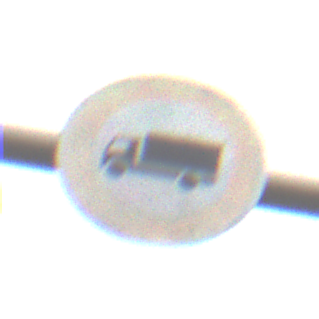
Verkehrszeichen: VerbotFuerKraftfahrzeugeUeberDreiKommaFuenfTonnen
Umgebung: Outdoor, Nature
Tageszeit: Midday
Wetter: Overcast
Licht: Natural
Jahreszeit: NotSpecified
Kontrast: LowContrast